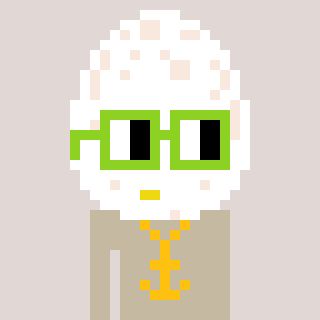
a pixel art character with square light green glasses, a egg-shaped head and a bege-colored body on a warm background